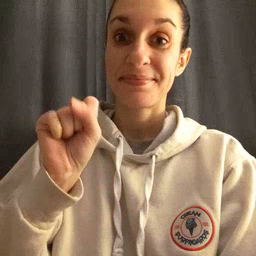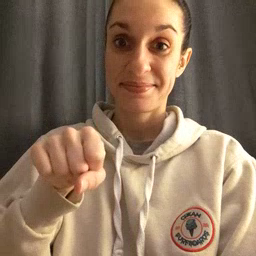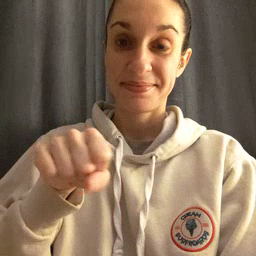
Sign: yes